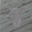
Label: 8